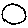
Label: circle